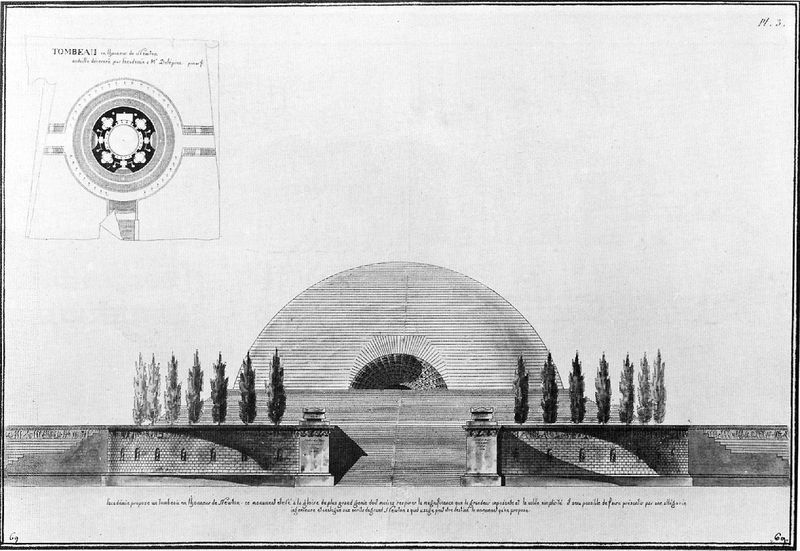
Titel: Kenotaphenentwurf, “Grab zu Ehren von Newton”, von Delépine
Künstler: Pierre Jules Delépine
Schlagwörter: bäume, zeichnung, gebäude, stein, schrift, mauer, kuppel, treppe, inschrift, mauerwerk, stich, text, entwurf, gruft, grab, plan, kupferstich, grabmal, grundriss, revolutionsarchitektur, tombeau